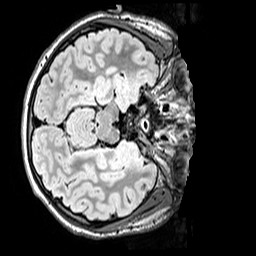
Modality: FLAIR
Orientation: axial
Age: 11
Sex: male
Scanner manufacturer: siemens
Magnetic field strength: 3 T
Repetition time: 5 s
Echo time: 0.388 s